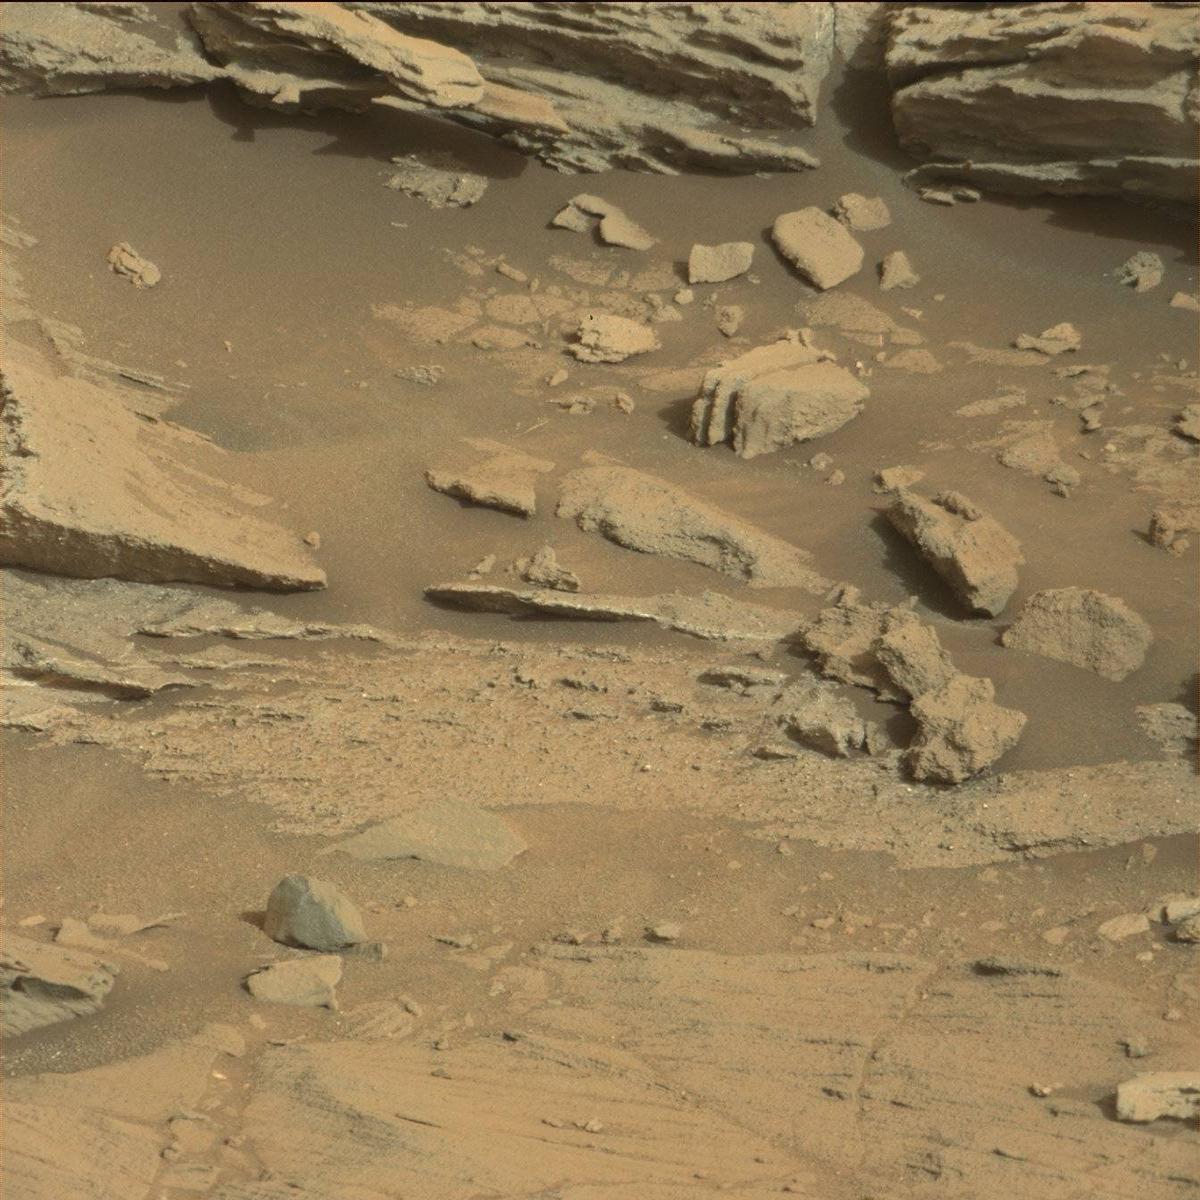
Terrain classes present: Bedrock, Rock, Sand / Soil